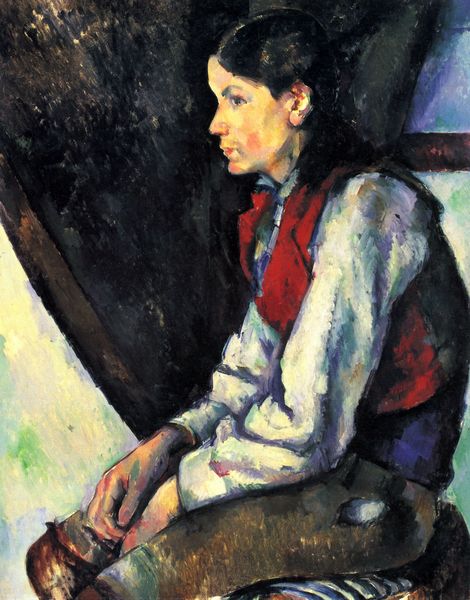
Titel: Knabe mit roter Weste
Künstler: Paul Cézanne
Standort: New York (New York)
Institution: The Museum of Modern Art
Schlagwörter: baum, blau, dunkel, gemälde, hand, haut, mann, schatten, weiß, grün, impressionismus, kubismus, mädchen, sitzen, braun, daumen, fenster, finger, frau, glas, grau, haar, hell, licht, mund, nase, ohr, pastell, profil, rücken, schwarz, stuhl, blick, dame, rot, malerei, rock, hemd, hose, jacke, jung, wand, arm, arme, bluse, gesicht, halten, inkarnat, lang, mensch, ärmel, bildnis, hände, portrait, porträt, vorhang, öl, sonne, auge, haare, sitzend, person, augenbrauen, kinn, kontrast, lippen, mittelscheitel, scheitel, schulter, schultern, traurig, beine, reiterin, seitlich, wangen, sitz, hocker, kissen, sitzende, flicken, krawatte, glanz, gestreift, streifen, allein, junge, nachdenklich, schoß, augenbraue, knie, weste, schwarze haare, hautfarbe, knabe, bub, seite, konturen, wartend, stiefel, tasche, fleck, jüngling, veste, schlaff, knieend, müde, hosentasche, hamd, porträit, lederhose, weißes hemd, cézanne, matisse, gebälk, buckel, schwaz, kniehosen, schmutzig, rofil, hend, manier, dauem, summarisch, weiße bluse, friszr, haarse, jeune garcon a la veste rouge, lustlosigkeit, weiss4, rote weste, r, weste+hemd, kaputte hose, manie